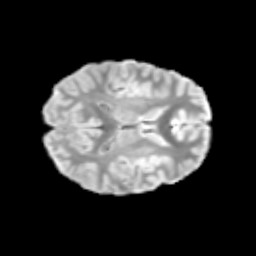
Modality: T2w
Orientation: axial
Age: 12
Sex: male
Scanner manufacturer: siemens
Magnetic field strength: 3 T
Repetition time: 3.8 s
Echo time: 0.07 s